Chest X-ray:
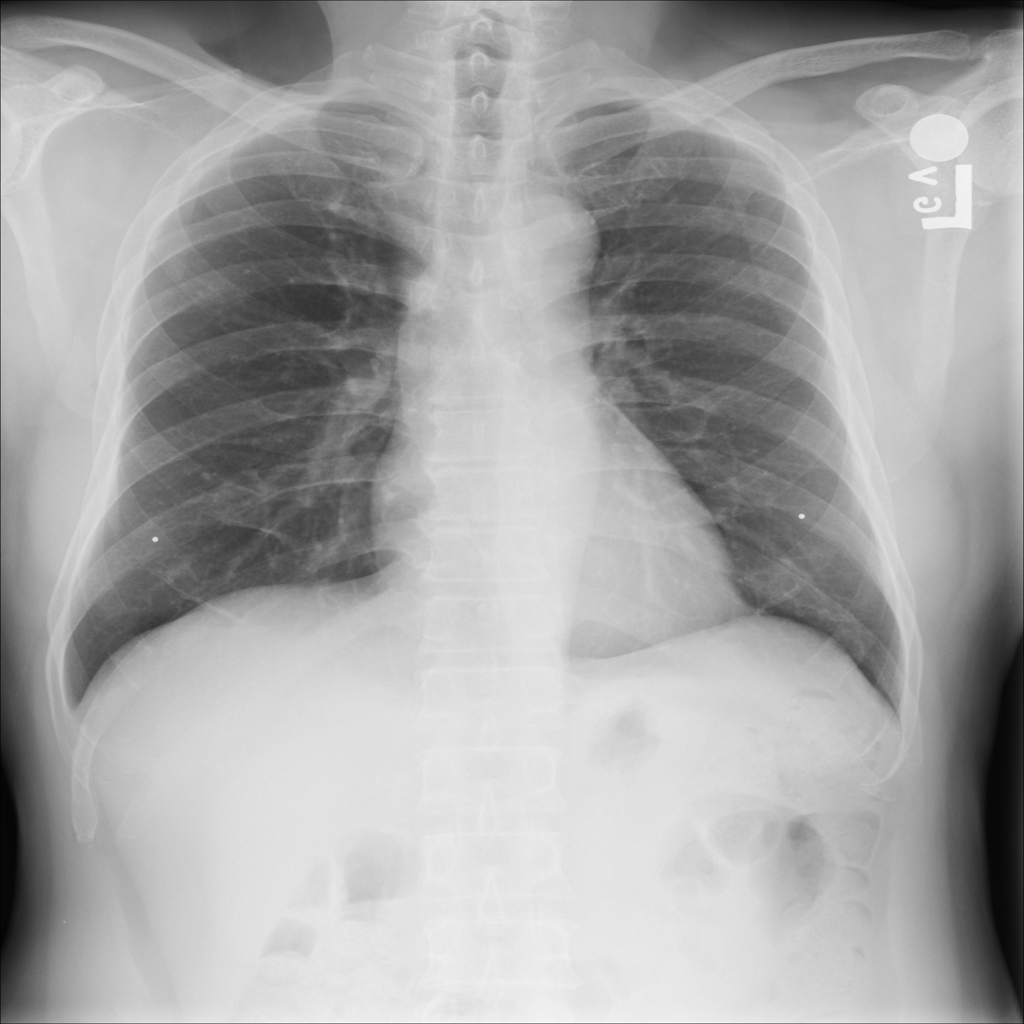
No abnormal finding: yes